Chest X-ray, PA view. Patient: 42 years old, sex M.
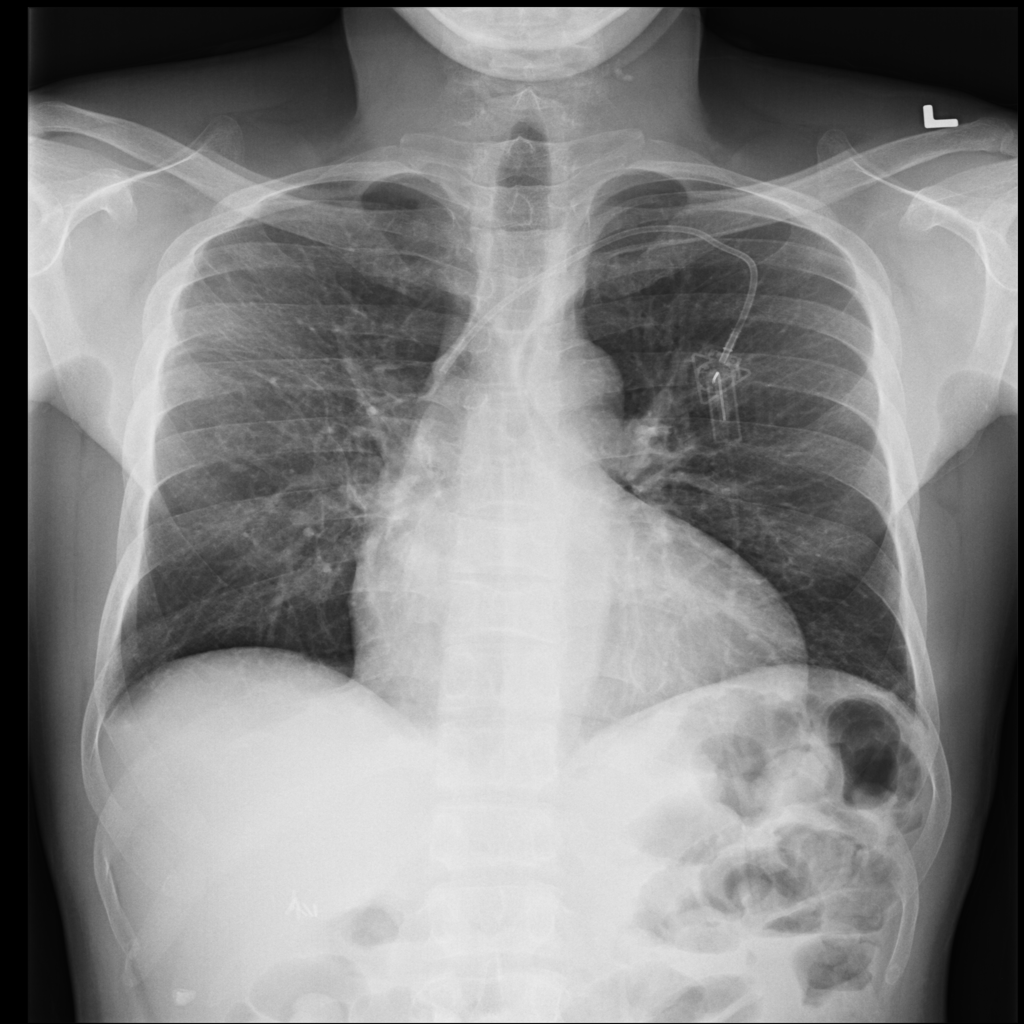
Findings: No Finding